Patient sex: F
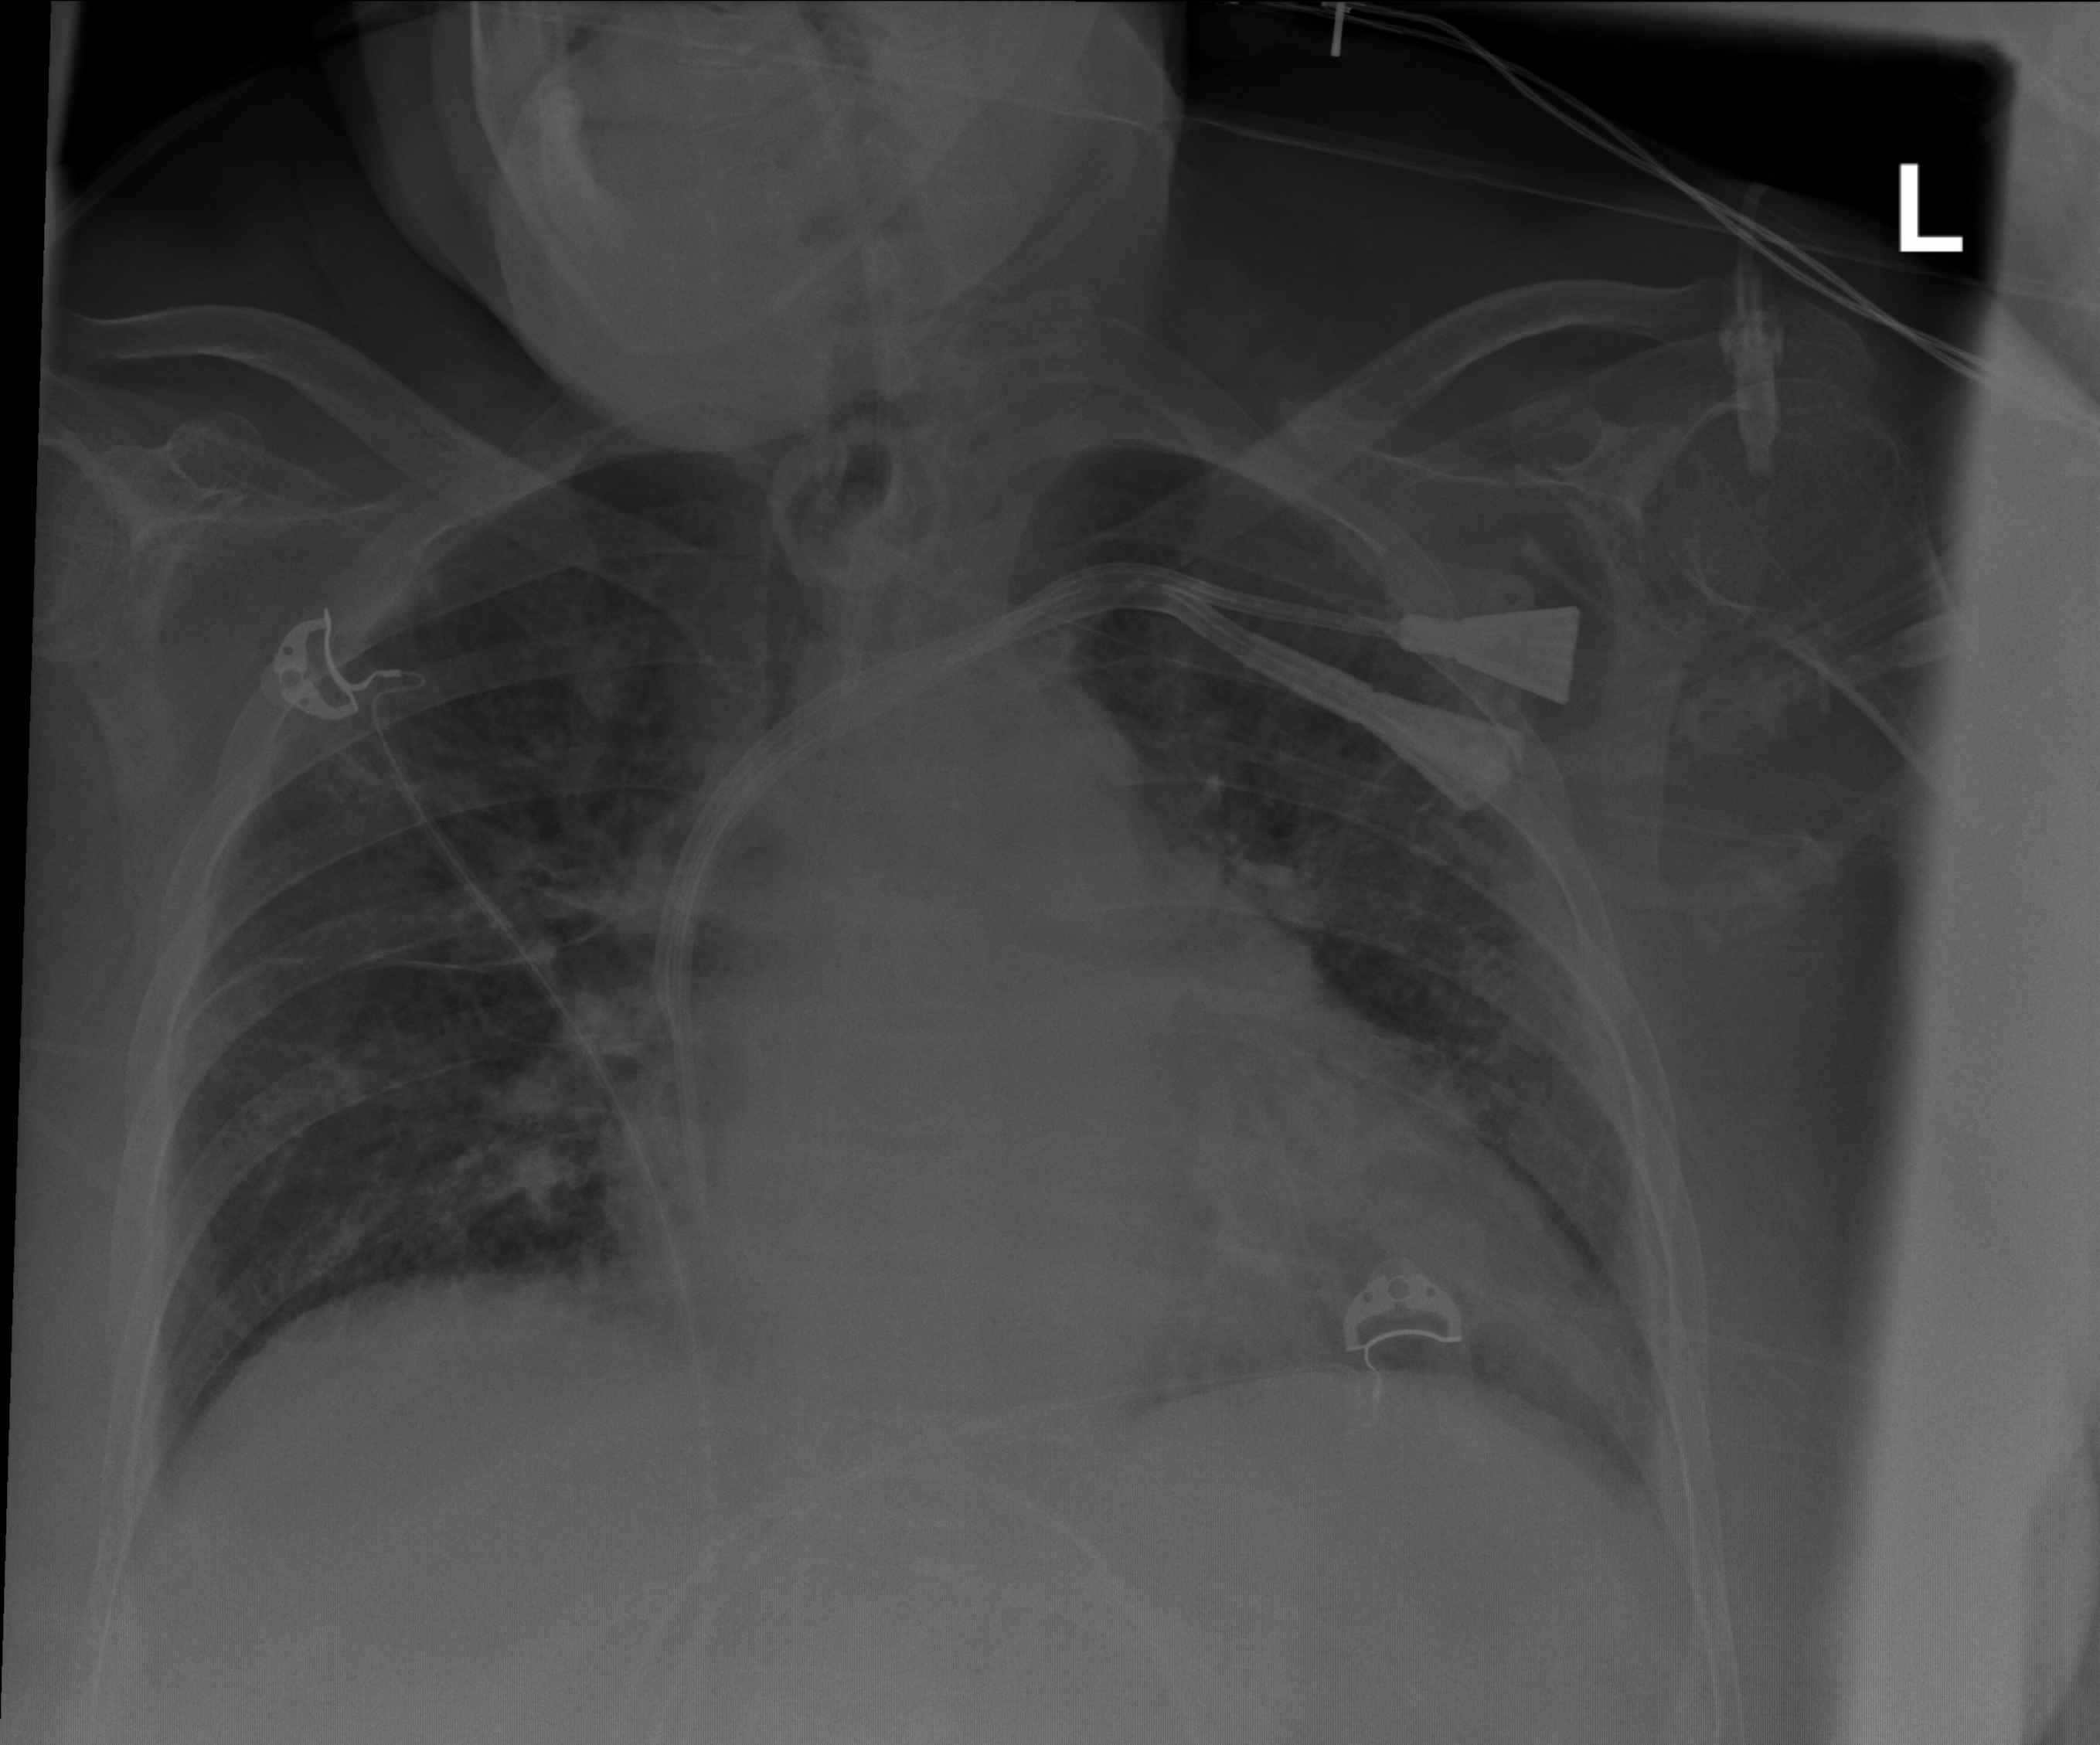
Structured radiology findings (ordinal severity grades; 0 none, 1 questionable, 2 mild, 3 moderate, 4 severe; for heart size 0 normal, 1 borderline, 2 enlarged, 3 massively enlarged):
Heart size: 2
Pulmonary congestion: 2
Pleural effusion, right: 0
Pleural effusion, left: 1
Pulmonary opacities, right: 2
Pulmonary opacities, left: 2
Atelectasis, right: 0
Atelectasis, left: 2